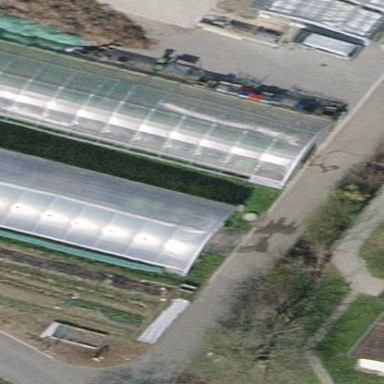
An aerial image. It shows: Greenhouse.